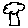
Label: tree